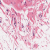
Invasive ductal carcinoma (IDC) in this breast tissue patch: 0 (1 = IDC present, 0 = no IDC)